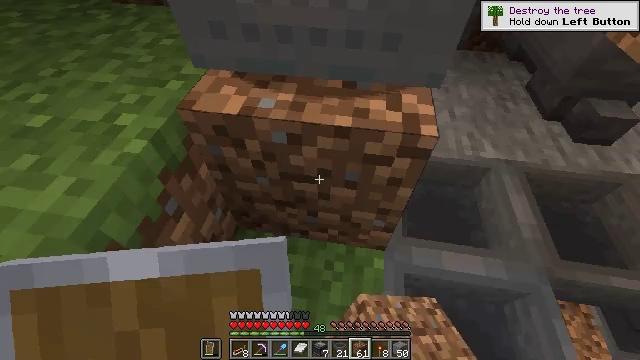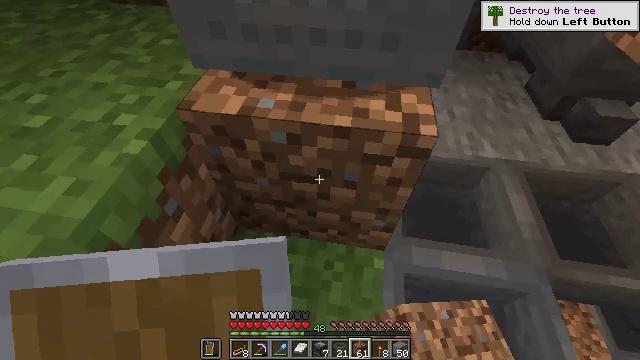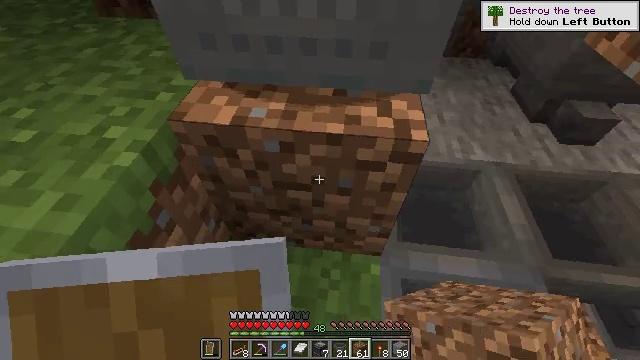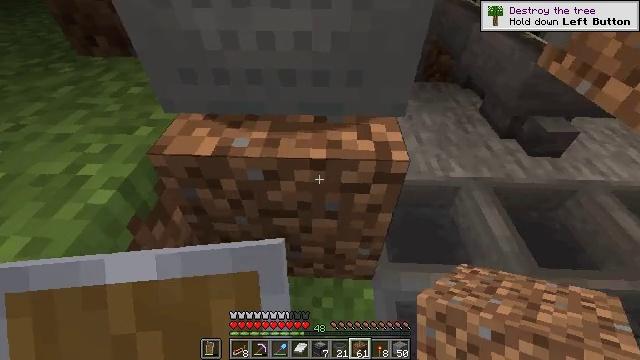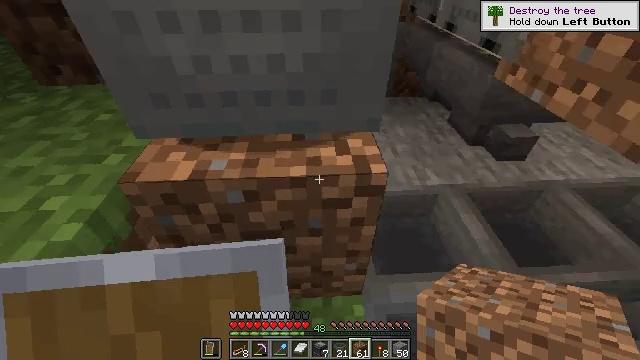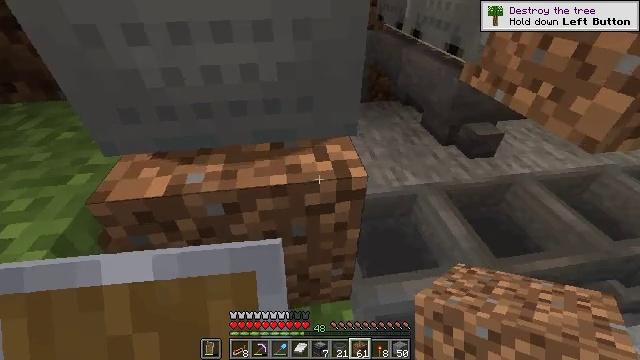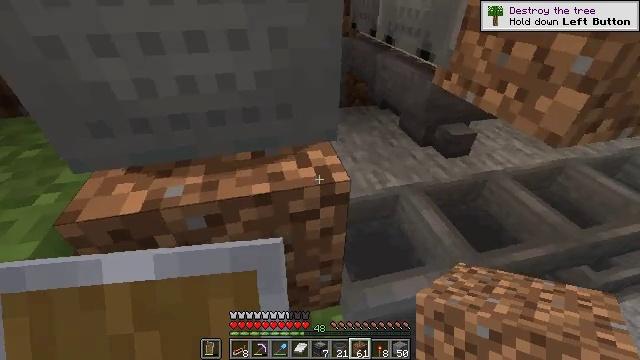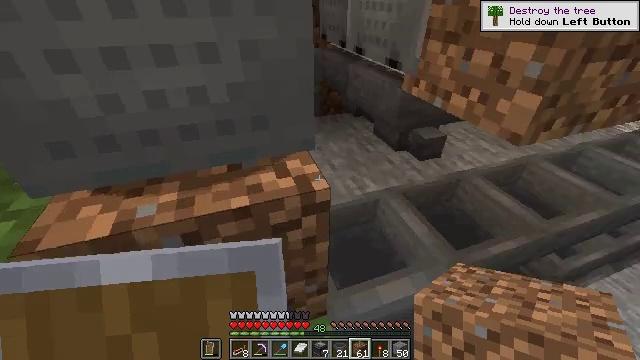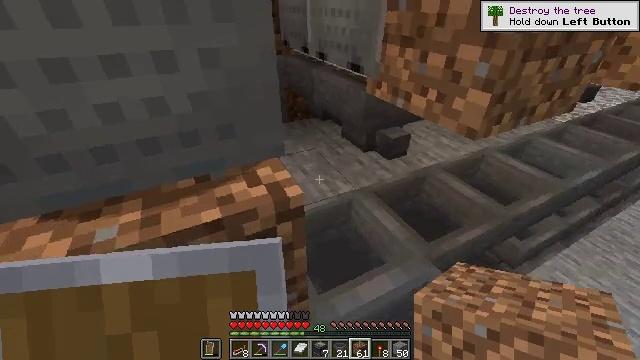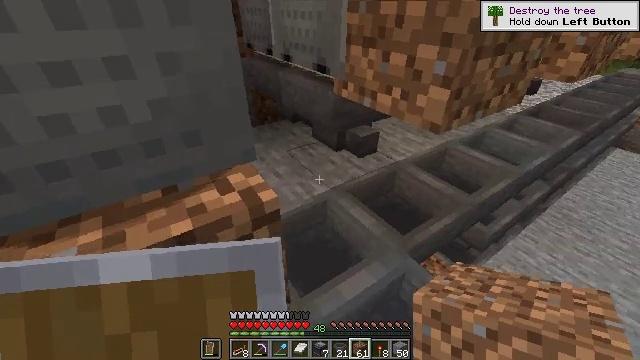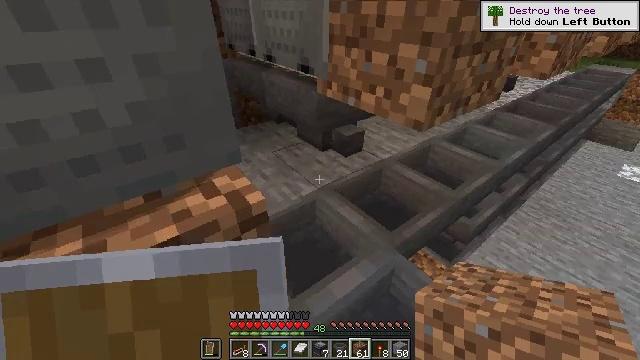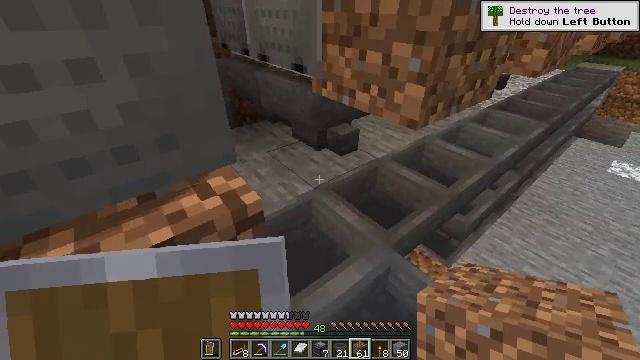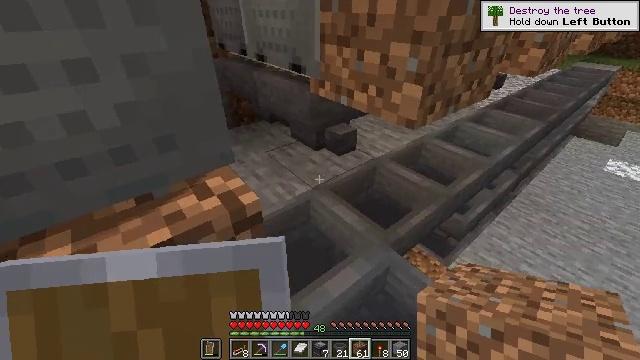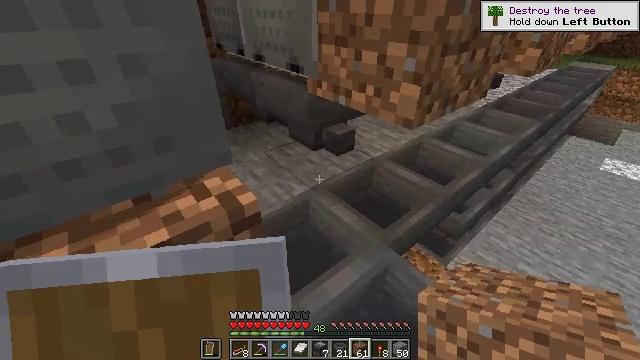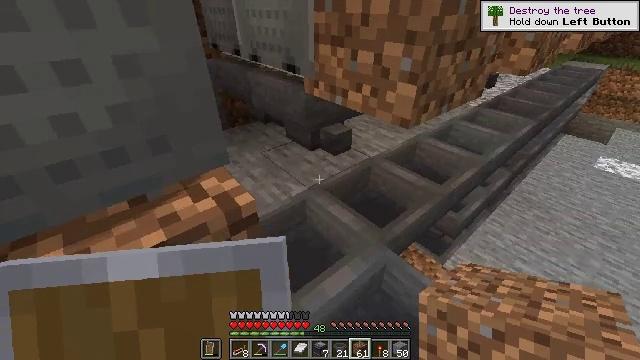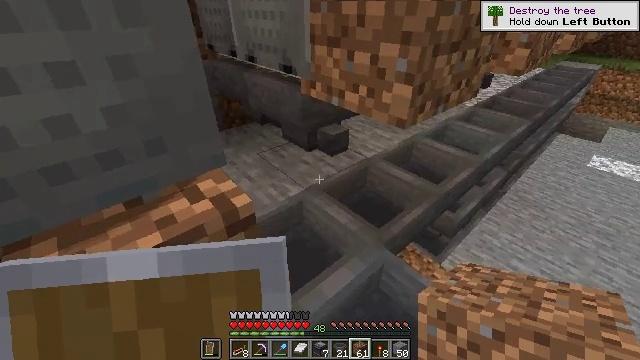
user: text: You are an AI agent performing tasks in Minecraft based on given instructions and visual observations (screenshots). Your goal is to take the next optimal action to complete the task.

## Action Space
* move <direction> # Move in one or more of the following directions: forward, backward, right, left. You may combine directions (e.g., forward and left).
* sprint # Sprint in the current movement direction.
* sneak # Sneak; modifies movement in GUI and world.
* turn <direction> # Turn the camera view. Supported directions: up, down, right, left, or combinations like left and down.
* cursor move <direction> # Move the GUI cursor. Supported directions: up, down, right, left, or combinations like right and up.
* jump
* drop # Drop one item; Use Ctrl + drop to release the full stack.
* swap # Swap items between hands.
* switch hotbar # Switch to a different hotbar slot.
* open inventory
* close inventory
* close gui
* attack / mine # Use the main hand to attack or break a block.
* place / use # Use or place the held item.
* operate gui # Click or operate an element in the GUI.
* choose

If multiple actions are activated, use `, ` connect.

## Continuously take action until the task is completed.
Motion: motion action
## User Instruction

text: Harvest the hopper from its place.
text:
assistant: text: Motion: no_op
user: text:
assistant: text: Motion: turn right and up
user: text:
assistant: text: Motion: turn right and up
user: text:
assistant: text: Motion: turn right and up
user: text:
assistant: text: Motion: turn right and up
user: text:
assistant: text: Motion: turn right and up
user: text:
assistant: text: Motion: turn right and up
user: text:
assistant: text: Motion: turn right and up
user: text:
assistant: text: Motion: turn right
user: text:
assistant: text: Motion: turn right
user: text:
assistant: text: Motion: turn right
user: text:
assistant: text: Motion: no_op
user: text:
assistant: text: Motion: no_op
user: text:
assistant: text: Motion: no_op
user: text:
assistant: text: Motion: no_op
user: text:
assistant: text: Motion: turn right
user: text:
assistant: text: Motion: turn right
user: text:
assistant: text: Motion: turn right
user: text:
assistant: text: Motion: turn right
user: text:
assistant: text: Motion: turn right
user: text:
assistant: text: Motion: turn right
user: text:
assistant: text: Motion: no_op
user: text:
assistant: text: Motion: no_op
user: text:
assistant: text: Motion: no_op
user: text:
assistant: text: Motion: no_op
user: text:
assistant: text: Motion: no_op
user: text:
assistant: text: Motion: no_op
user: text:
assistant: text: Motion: move right
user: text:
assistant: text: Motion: move back and move right
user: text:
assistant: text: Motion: move back and move right